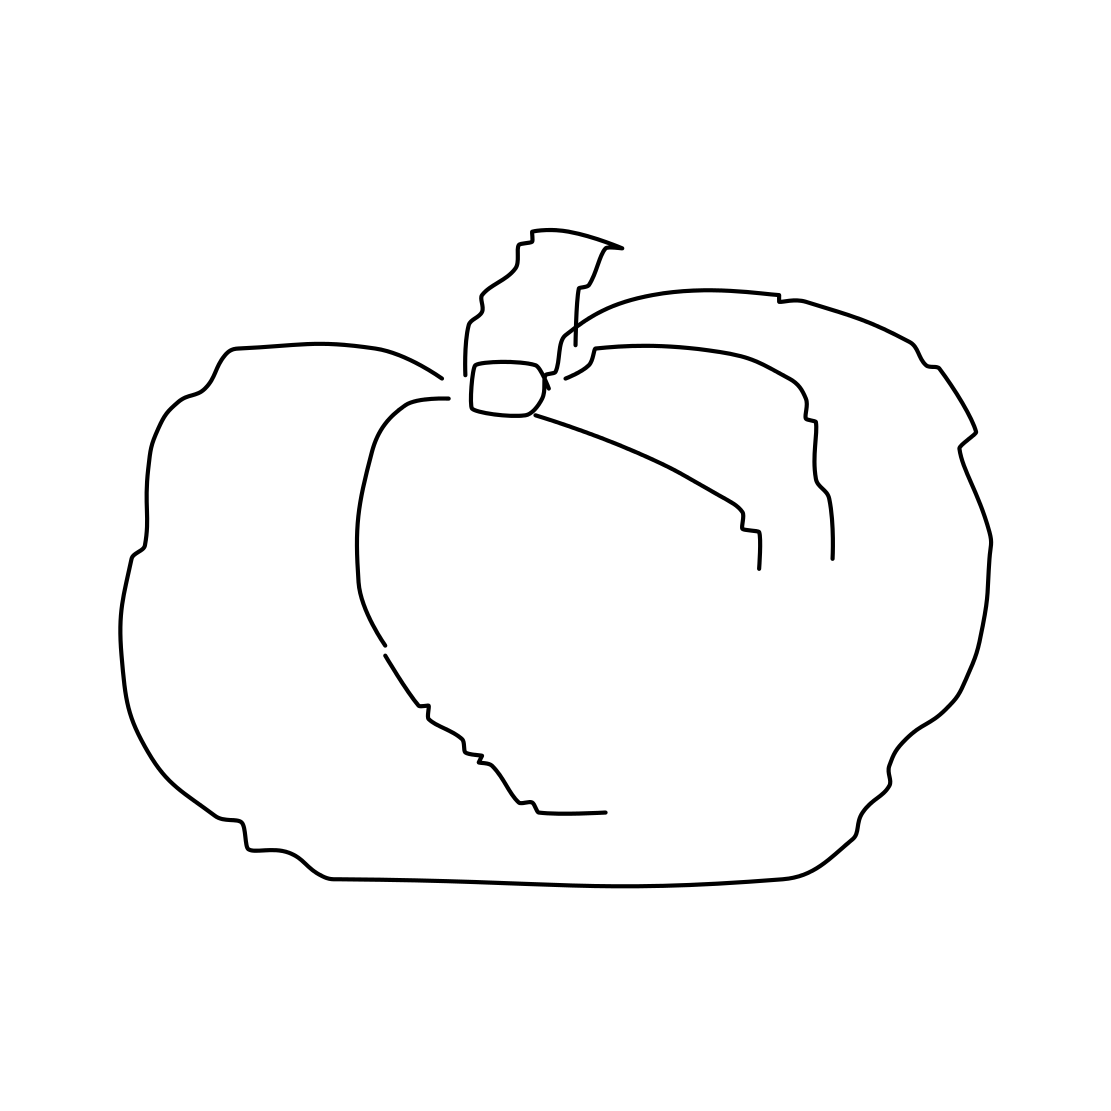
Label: pumpkin